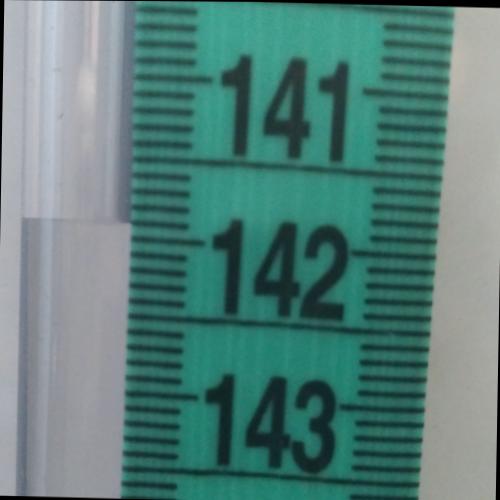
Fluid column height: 141.9 cm